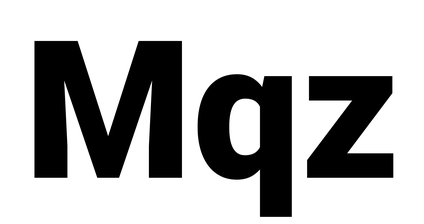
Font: Roboto_Black